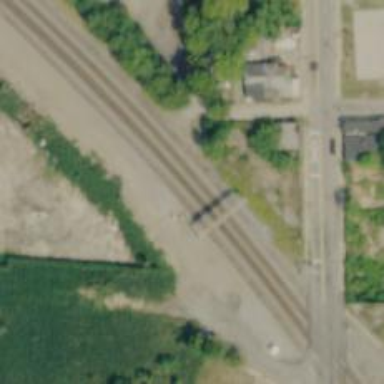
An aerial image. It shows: Railway track.